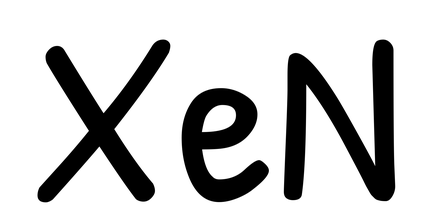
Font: PatrickHand-Regular